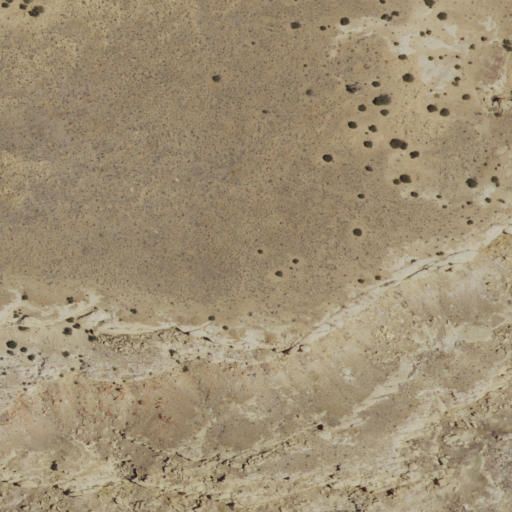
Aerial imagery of mountain in New Mexico named South Mesa containing only shrub